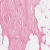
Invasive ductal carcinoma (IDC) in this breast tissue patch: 0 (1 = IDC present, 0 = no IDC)